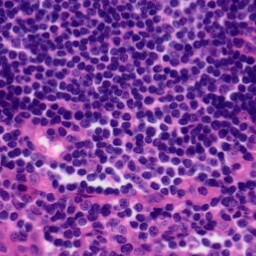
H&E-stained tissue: Tonsil